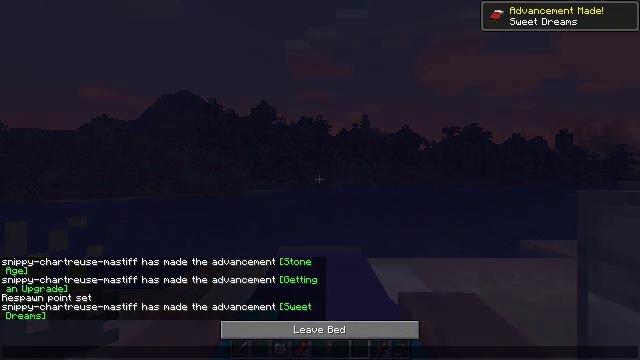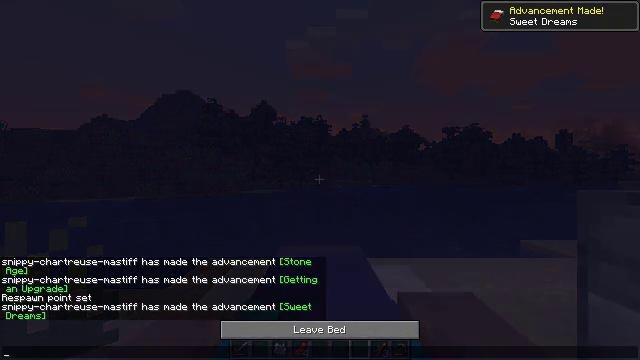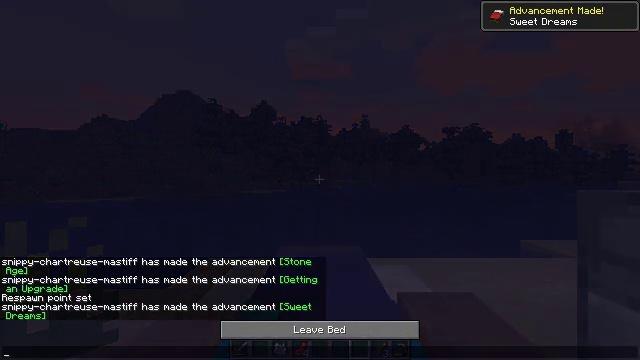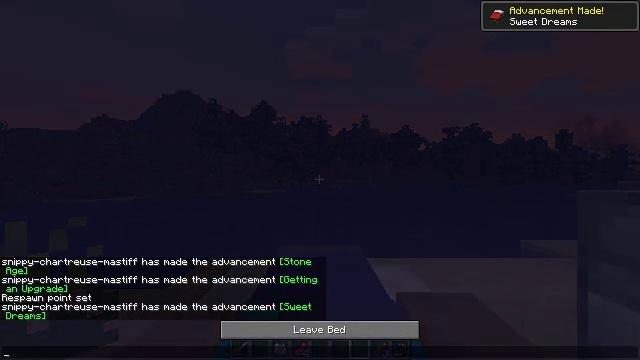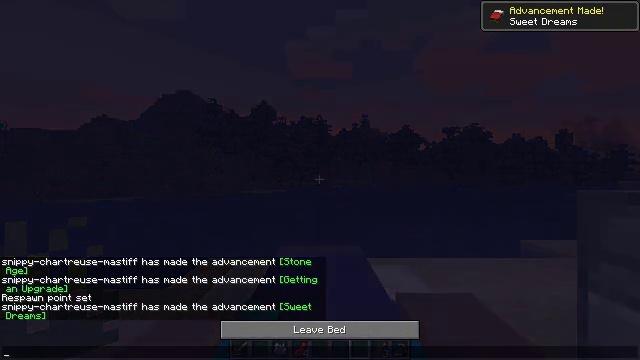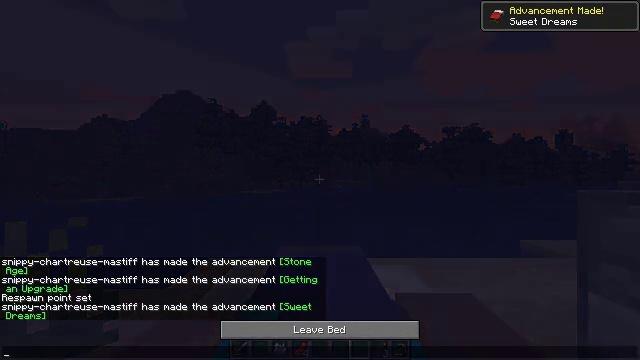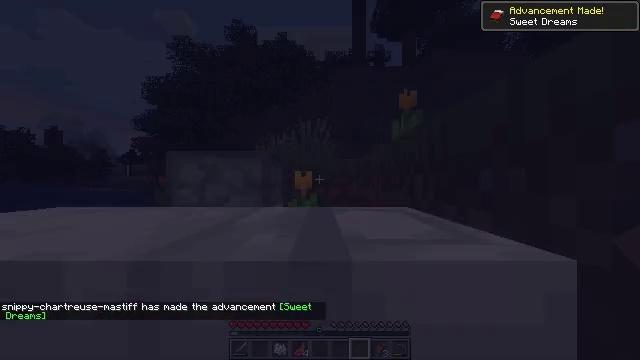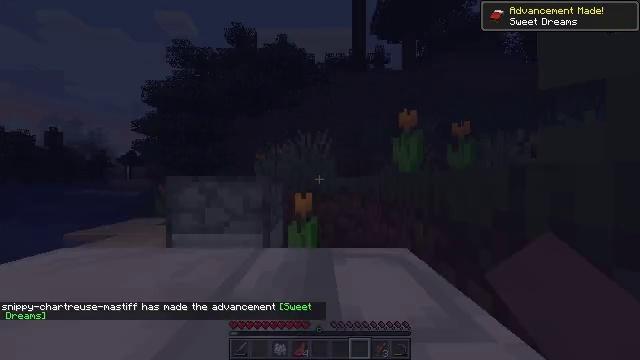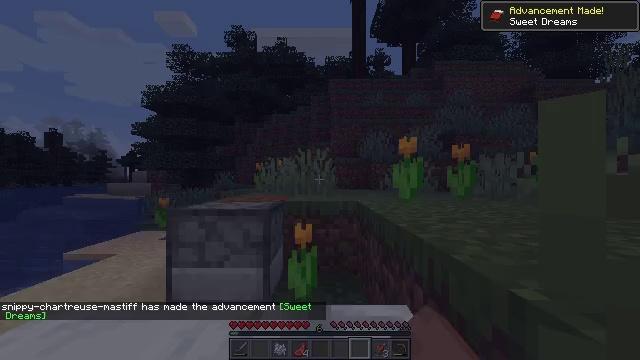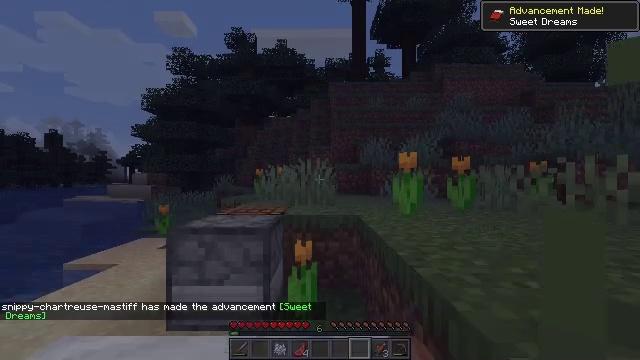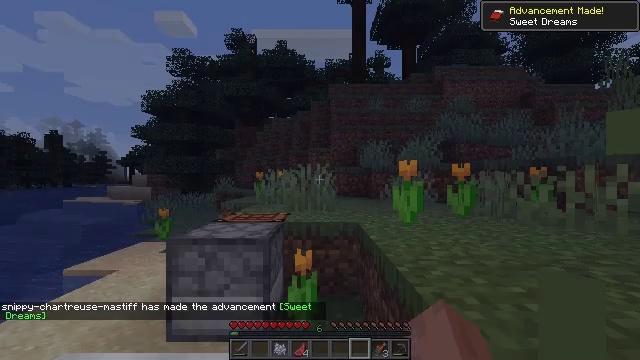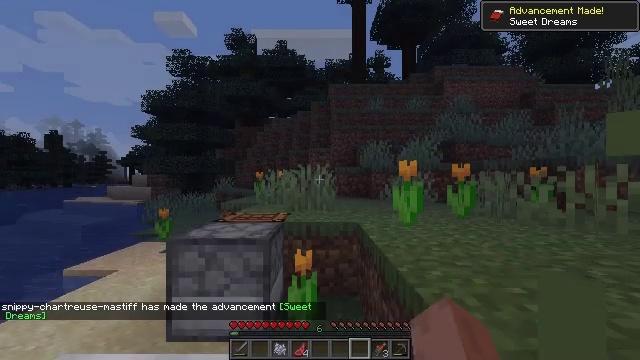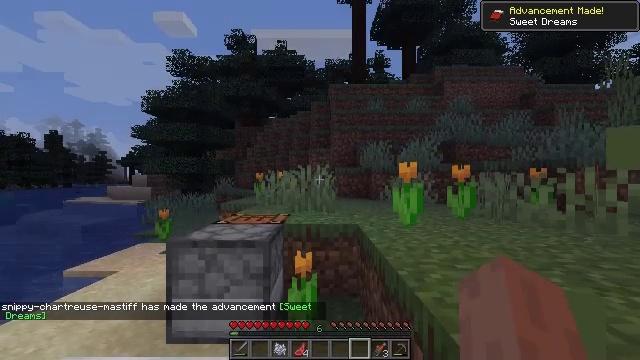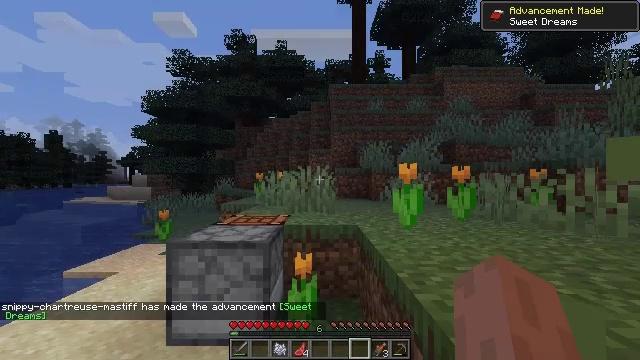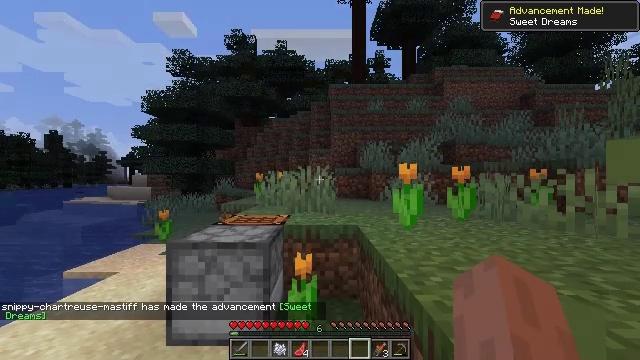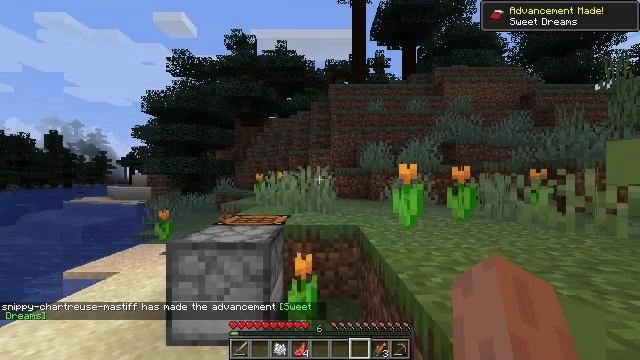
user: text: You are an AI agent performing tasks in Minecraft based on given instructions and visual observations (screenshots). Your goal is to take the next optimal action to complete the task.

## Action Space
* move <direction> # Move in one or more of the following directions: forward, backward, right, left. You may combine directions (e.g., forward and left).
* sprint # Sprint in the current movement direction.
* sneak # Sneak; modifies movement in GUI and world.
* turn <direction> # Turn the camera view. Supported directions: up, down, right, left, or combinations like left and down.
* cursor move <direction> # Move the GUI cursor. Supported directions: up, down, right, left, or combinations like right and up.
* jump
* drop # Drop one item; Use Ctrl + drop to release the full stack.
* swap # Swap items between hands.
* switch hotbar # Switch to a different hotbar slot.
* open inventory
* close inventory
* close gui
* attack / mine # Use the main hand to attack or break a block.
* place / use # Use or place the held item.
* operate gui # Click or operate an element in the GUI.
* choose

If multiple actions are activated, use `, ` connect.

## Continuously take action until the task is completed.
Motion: motion action
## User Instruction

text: Use fuel in the furnace to cook salmon.
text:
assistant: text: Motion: no_op
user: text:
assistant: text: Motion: no_op
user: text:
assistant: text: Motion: no_op
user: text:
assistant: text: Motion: no_op
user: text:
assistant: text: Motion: no_op
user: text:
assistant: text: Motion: no_op
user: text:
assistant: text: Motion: close gui
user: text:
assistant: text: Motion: no_op
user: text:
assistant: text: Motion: no_op
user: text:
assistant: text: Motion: no_op
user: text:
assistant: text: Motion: no_op
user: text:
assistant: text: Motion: no_op
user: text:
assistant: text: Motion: no_op
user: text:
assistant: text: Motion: no_op
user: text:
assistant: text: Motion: no_op
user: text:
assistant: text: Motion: no_op
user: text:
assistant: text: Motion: no_op
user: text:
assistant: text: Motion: no_op
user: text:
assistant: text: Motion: no_op
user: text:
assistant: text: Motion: no_op
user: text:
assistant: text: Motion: no_op
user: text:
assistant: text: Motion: no_op
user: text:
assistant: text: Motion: no_op
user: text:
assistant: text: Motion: no_op
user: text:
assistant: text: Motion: no_op
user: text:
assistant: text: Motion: no_op
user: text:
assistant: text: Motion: no_op
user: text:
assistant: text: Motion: no_op
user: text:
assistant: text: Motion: no_op
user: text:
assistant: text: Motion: no_op